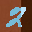
Label: 2